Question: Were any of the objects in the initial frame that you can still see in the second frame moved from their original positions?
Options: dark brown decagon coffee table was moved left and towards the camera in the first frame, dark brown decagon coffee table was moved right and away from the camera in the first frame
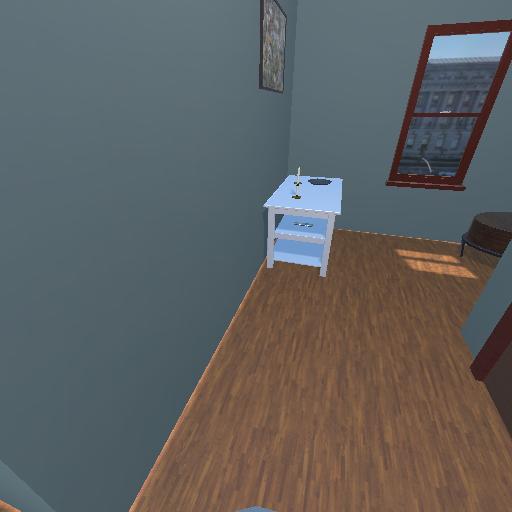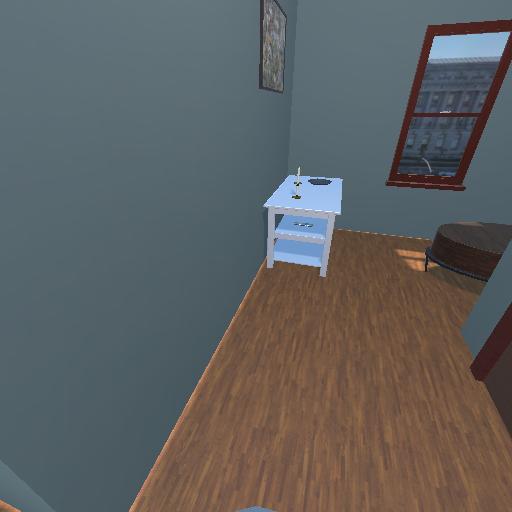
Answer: dark brown decagon coffee table was moved left and towards the camera in the first frame